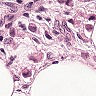
Metastatic tissue present: yes